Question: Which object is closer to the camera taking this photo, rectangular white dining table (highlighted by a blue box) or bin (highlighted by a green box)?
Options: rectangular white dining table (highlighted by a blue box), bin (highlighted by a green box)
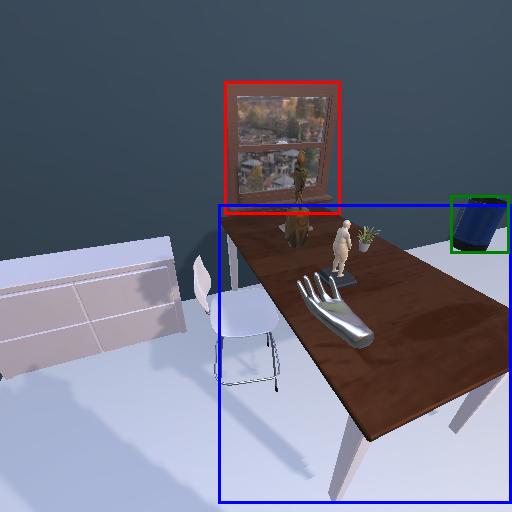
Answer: rectangular white dining table (highlighted by a blue box)